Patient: sex F, age 71
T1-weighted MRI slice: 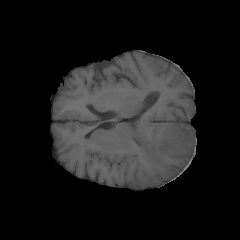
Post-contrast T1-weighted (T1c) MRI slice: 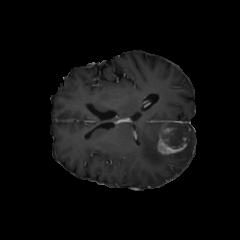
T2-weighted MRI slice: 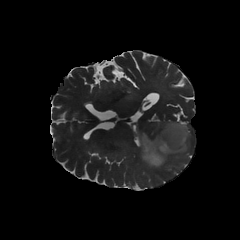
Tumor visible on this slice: yes
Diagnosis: Glioblastoma, IDH-wildtype
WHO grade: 4